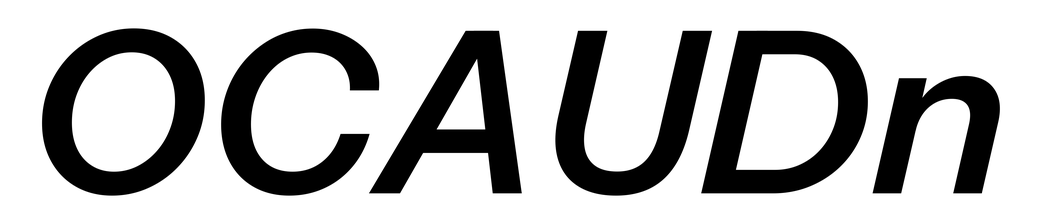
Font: InstrumentSans-Italic_SemiBold_Italic